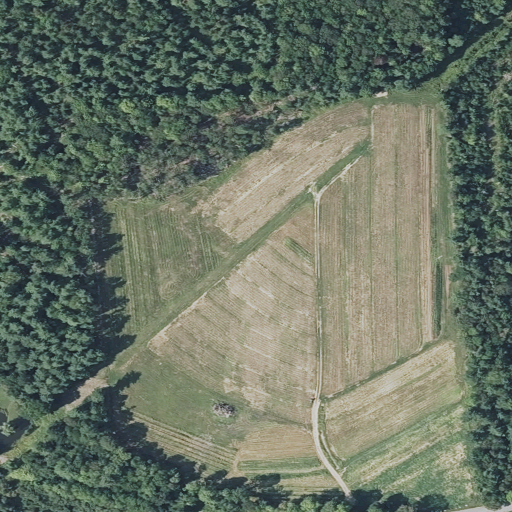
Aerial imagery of mountain in Maine named Dennis Hill containing mixed forest, grassland, evergreen forest, deciduous forest, pasture, open development, shrub, and low intensity development